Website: home-depot
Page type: payment
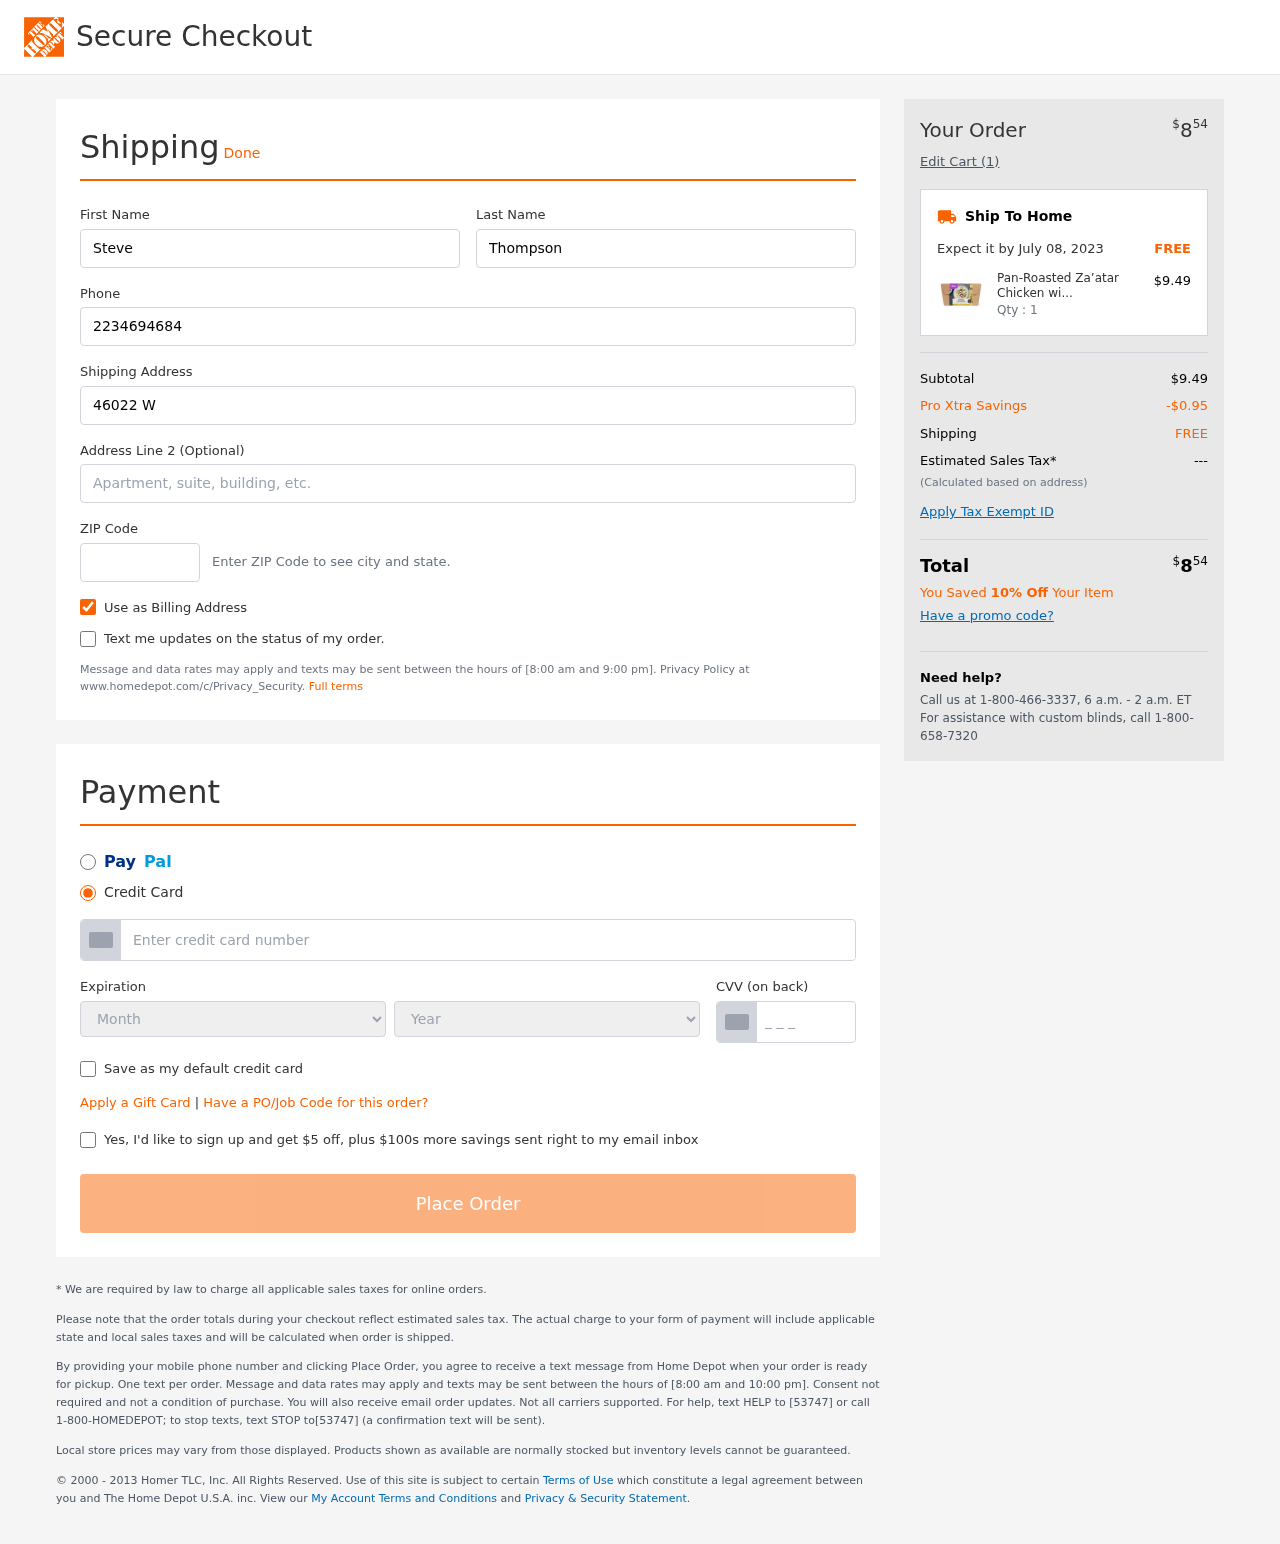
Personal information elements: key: PII_CARD_CVV
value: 0578
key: PII_CARD_EXPIRY_MONTH
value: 08
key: PII_CARD_EXPIRY_YEAR
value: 28
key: PII_CARD_NUMBER
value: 3420 9332 5365 726
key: PII_FIRSTNAME
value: Steve
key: PII_LASTNAME
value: Thompson
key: PII_PHONE
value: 2234694684
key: PII_POSTCODE
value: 58664
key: PII_STREET
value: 46022 Wise Pine Apt. 729
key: PII_STREET2
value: Apt. 423
Product elements: key: PRODUCT1_NAME
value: Pan-Roasted Za’atar Chicken with Corn, Zucchini & Couscous
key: PRODUCT1_PRICE
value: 9.49
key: PRODUCT1_QUANTITY
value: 1
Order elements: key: ORDER_TOTAL
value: $854
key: ORDER_NUM_ITEMS
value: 1
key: ORDER_DELIVERY_DATE
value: July 08, 2023
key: ORDER_SUBTOTAL
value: $9.49
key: ORDER_DISCOUNT
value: -$0.95
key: ORDER_SHIPPING_COST
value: FREE